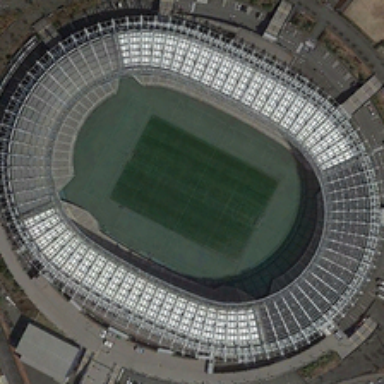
The bird's nest stadium is surrounded by vegetation regularly .